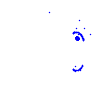
Particle: electron